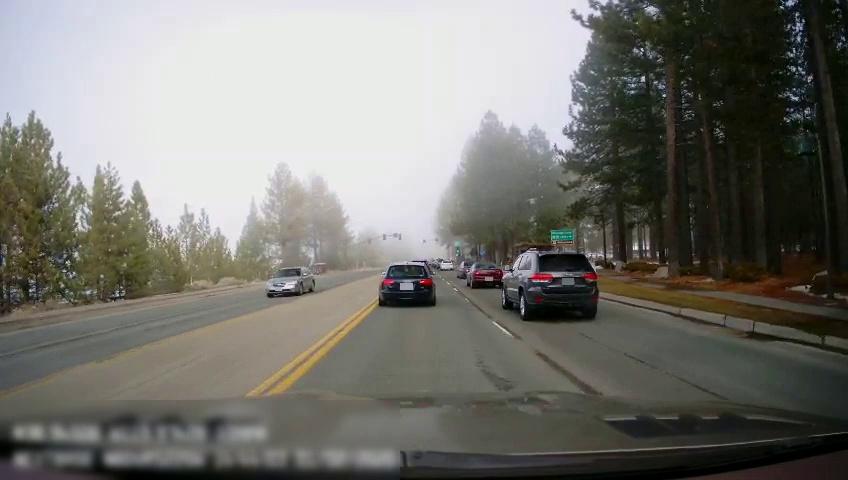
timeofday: Day
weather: Sunny
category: Drivable Space
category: Vehicles | Car
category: Vehicles | Car
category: Vehicles | Car
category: Vehicles | SUV
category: Vehicles | Car
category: Vehicles | Car
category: Lanes | Opposite Lane
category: Lanes | Current Lane
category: Lanes | Current Lane
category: Traffic | Signs